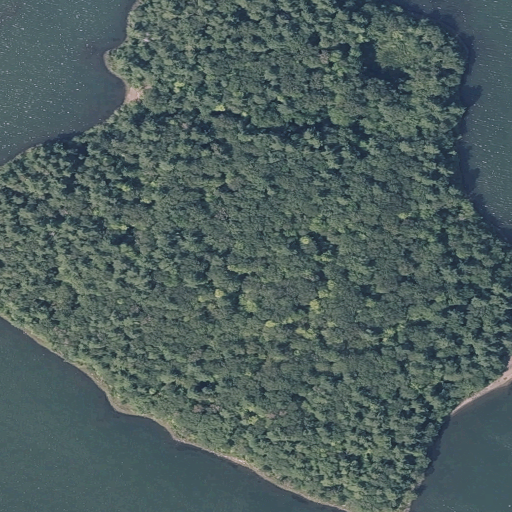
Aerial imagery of island in Maine named Norris Island containing deciduous forest, open water, mixed forest, evergreen forest, herbaceous wetlands, and grassland